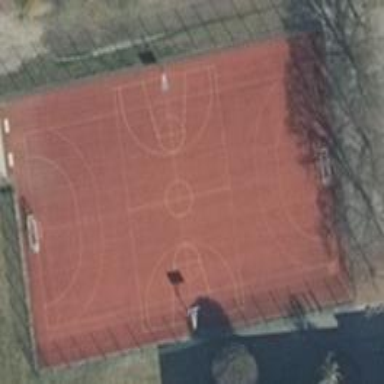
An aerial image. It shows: Multi-sport pitch with artificial turf.